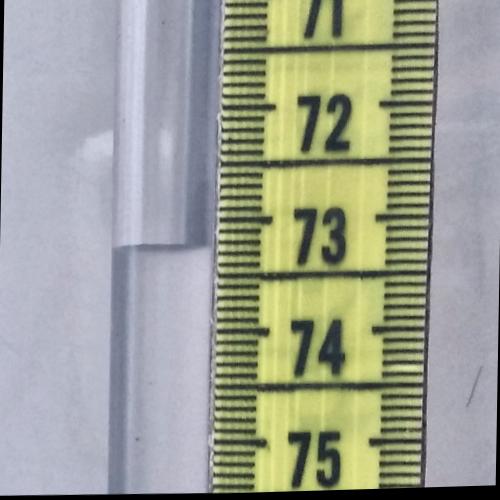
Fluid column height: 73.2 cm